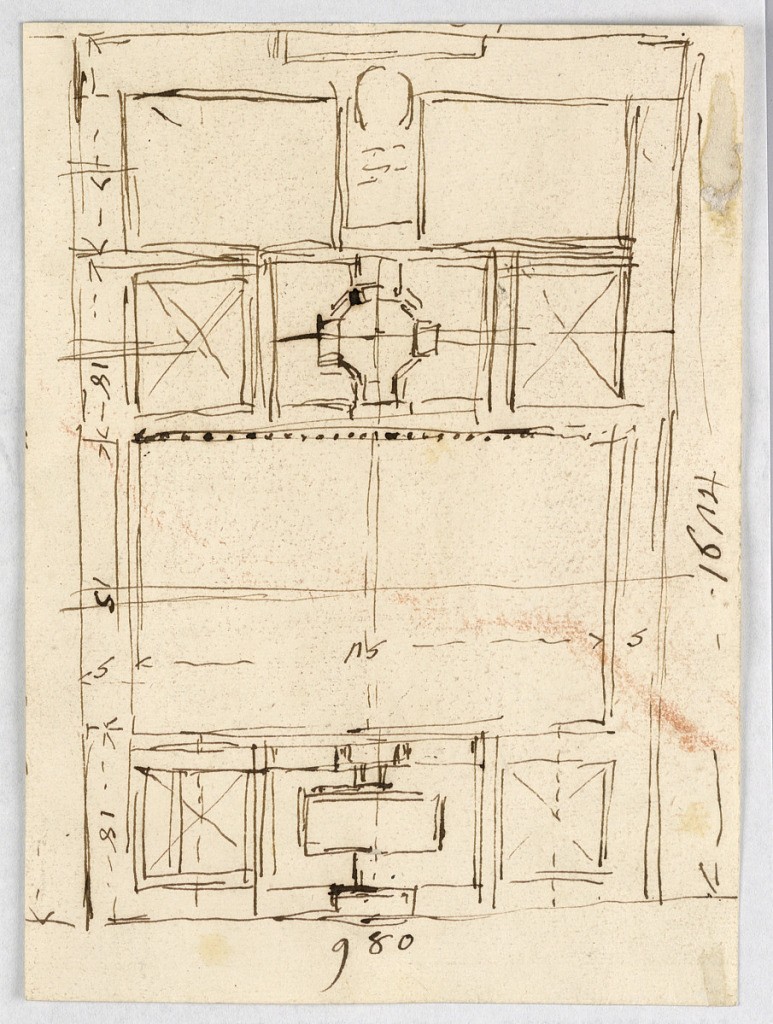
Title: Hospital Trinita de Pellegrini, Plan
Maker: Giuseppe Barberi, Italian, 1746–1809
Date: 1746–1809
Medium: Pen and brown ink on off-white laid paper
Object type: Drawing
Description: Complete plan with measurements; an oblong of 980: 1642.